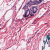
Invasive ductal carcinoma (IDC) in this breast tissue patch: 0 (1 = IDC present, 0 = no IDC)